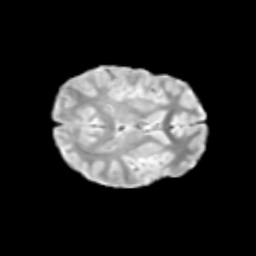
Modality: T2w
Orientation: axial
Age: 11
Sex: female
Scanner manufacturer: siemens
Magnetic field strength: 3 T
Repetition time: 3.8 s
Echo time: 0.07 s